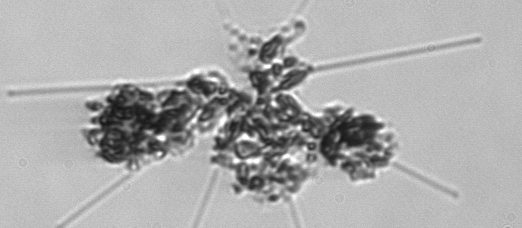
Label: Asterionellopsis_glacialis